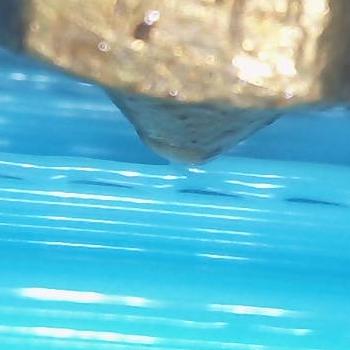
Flow rate: 149%